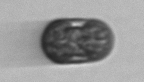
Label: Mesodinium